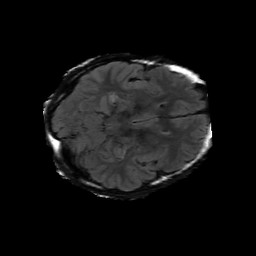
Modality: FLAIR
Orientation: axial
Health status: ill
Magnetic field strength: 3 T